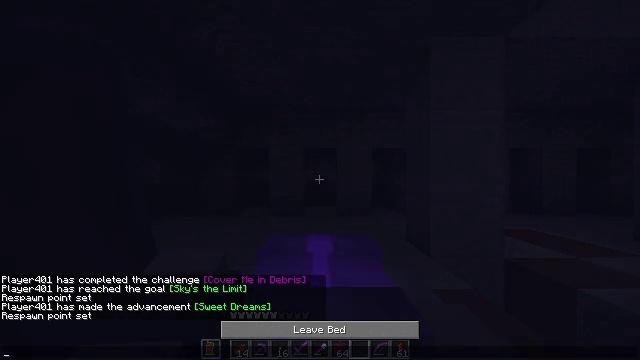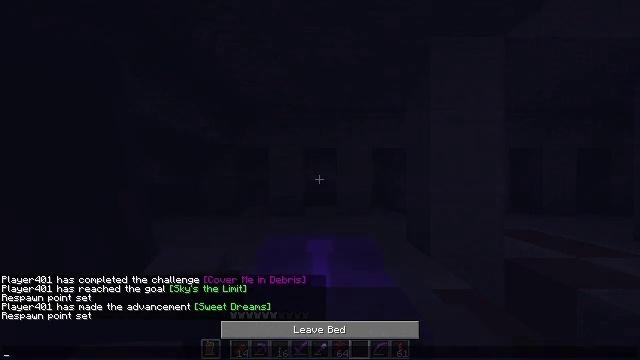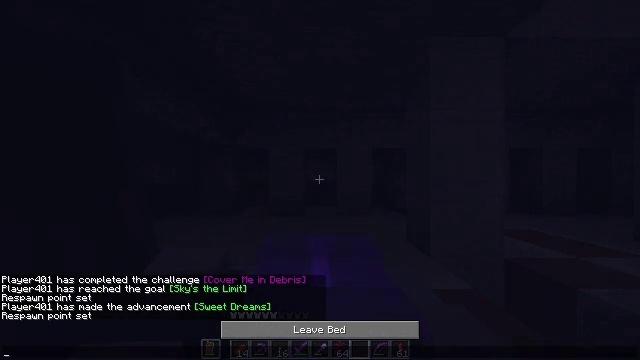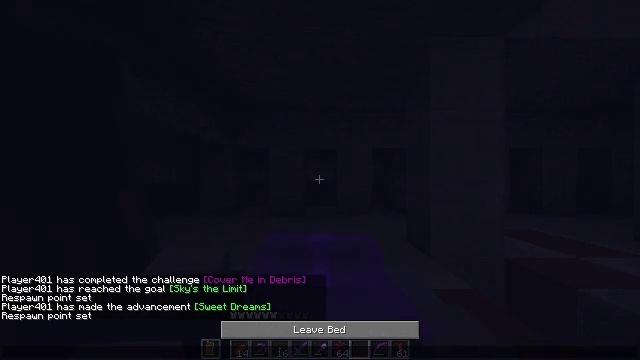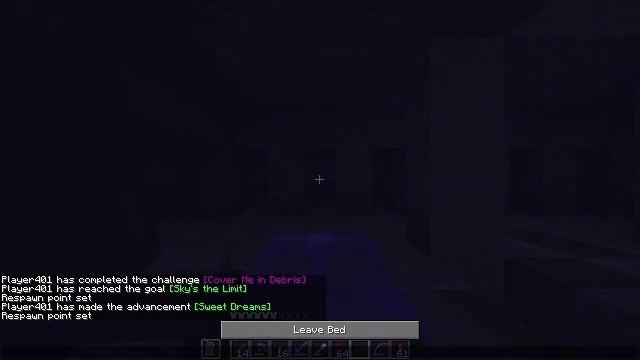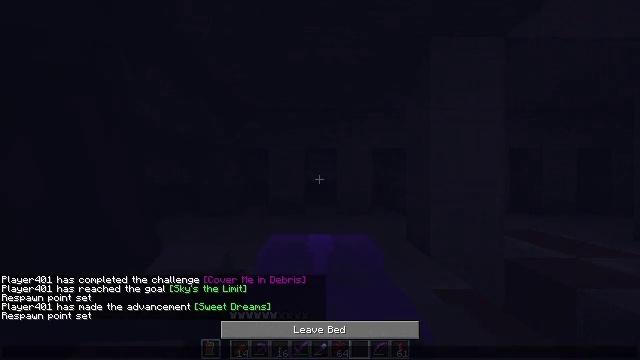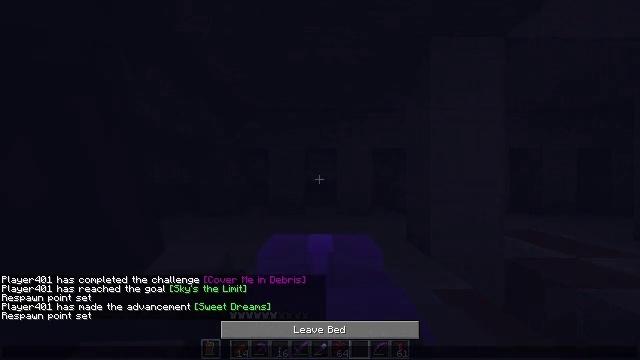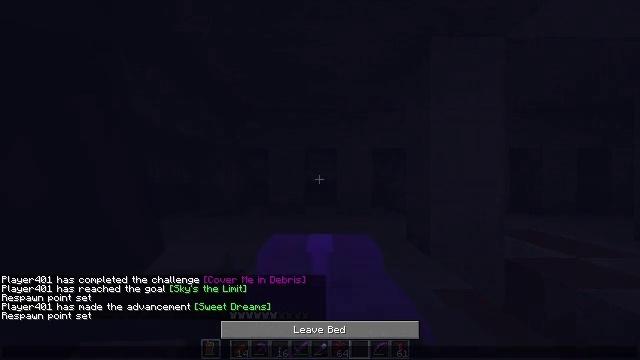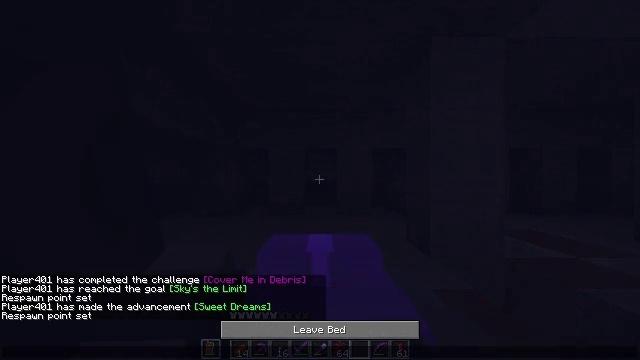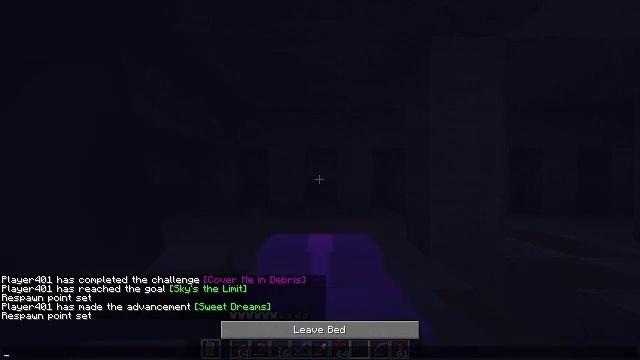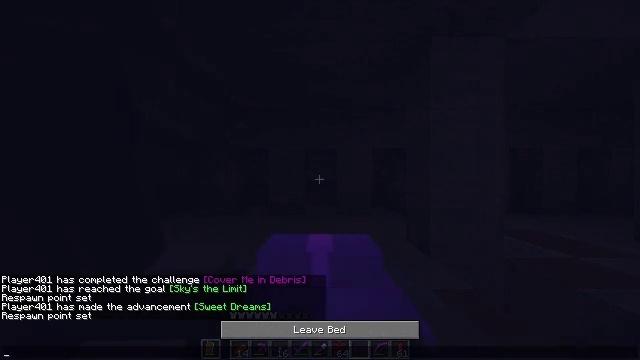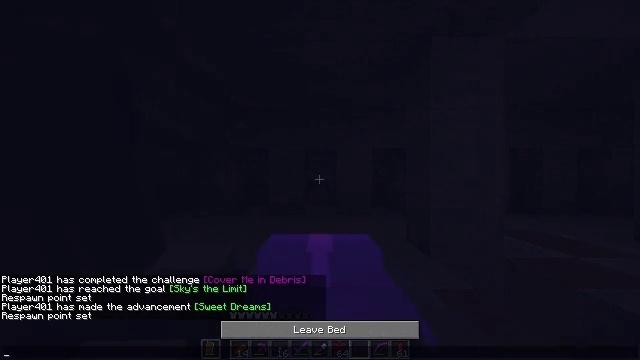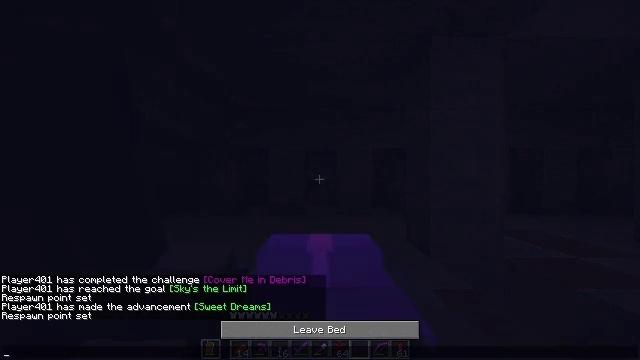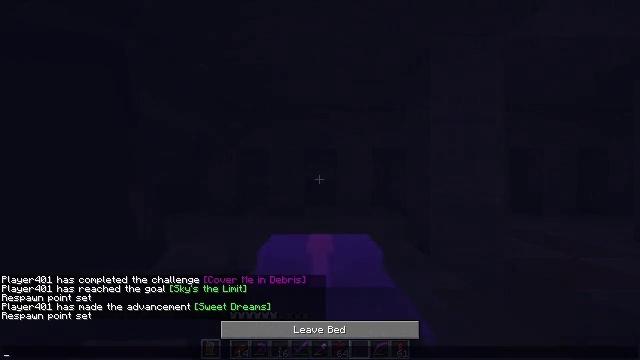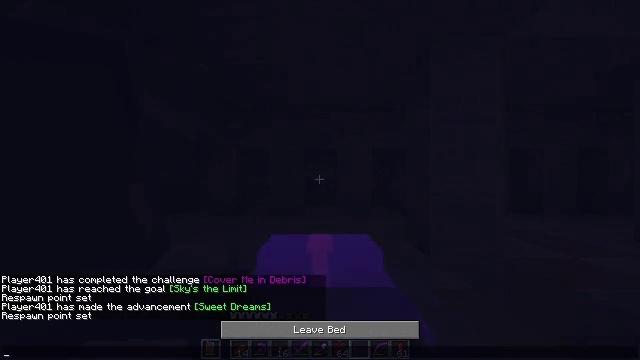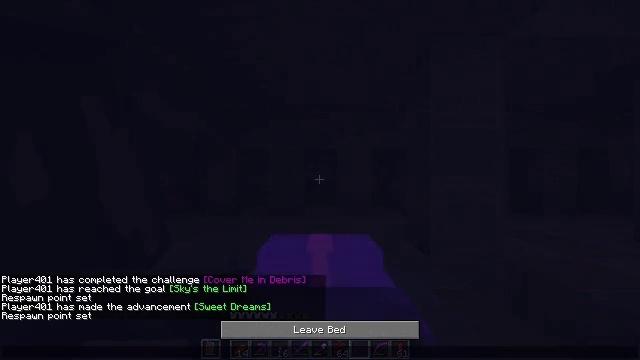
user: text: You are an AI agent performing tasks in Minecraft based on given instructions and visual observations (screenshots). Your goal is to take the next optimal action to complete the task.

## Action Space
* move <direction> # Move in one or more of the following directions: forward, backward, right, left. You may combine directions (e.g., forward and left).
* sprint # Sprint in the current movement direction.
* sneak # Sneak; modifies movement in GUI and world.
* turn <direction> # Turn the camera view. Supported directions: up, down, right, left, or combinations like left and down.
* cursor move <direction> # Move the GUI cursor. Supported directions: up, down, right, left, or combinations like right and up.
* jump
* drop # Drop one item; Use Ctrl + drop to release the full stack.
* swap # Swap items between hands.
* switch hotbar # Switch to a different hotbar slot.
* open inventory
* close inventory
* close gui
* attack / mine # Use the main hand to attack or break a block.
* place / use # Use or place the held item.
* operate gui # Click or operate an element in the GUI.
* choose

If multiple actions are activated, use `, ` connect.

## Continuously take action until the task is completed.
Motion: motion action
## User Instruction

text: Break the sandstone to collect.
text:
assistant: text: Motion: no_op
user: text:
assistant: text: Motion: no_op
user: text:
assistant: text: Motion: no_op
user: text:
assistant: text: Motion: no_op
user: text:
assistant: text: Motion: no_op
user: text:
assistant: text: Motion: no_op
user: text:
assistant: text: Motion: no_op
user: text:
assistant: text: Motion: no_op
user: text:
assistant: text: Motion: no_op
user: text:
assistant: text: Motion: no_op
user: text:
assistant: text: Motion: no_op
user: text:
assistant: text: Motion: no_op
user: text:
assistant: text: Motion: no_op
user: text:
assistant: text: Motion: no_op
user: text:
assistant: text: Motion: no_op
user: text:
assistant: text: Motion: no_op
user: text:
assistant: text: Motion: no_op
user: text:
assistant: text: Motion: no_op
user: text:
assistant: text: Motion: no_op
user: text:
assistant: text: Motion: no_op
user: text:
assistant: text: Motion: no_op
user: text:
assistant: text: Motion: no_op
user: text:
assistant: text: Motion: no_op
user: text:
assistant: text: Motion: no_op
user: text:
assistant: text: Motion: no_op
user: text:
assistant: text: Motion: no_op
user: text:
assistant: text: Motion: no_op
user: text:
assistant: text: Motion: no_op
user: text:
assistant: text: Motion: no_op
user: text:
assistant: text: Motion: no_op